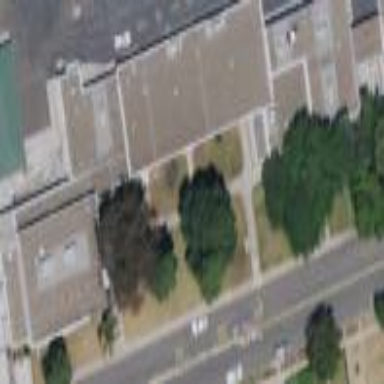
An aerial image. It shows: Educational building.